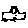
Label: car